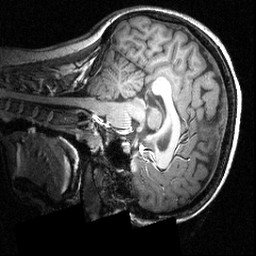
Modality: T1w
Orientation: sagittal
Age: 21
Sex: female
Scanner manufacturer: siemens
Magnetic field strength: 3.951 T
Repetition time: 1.5 s
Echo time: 0.00335 s